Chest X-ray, AP view. Patient: 38 years old, sex M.
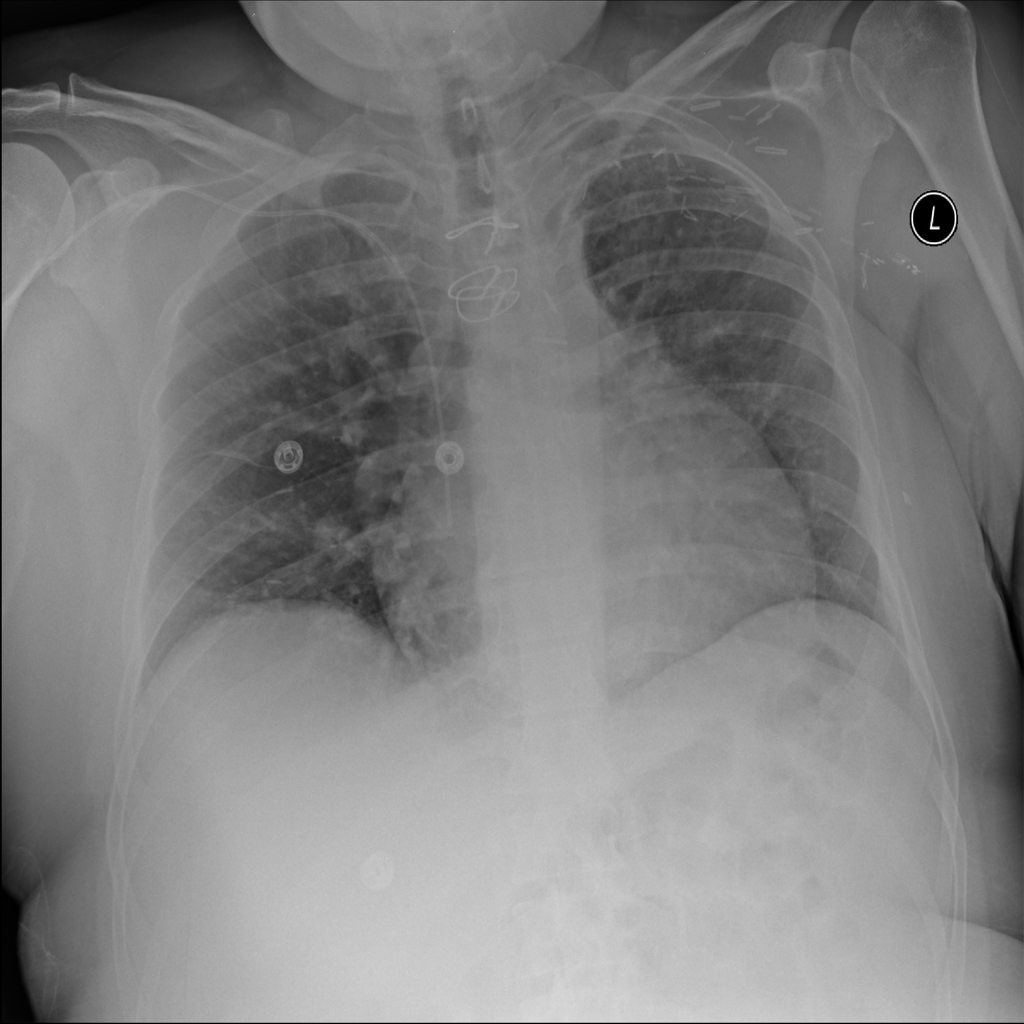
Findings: No Finding